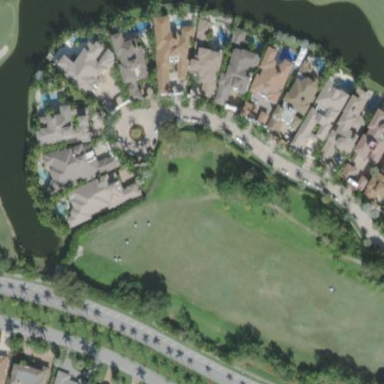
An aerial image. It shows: Picturesque scene of golf course with lateral water hazard.